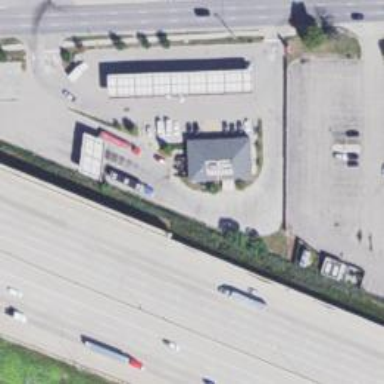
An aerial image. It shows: Convenience shop.